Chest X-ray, PA view. Patient: 42 years old, sex F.
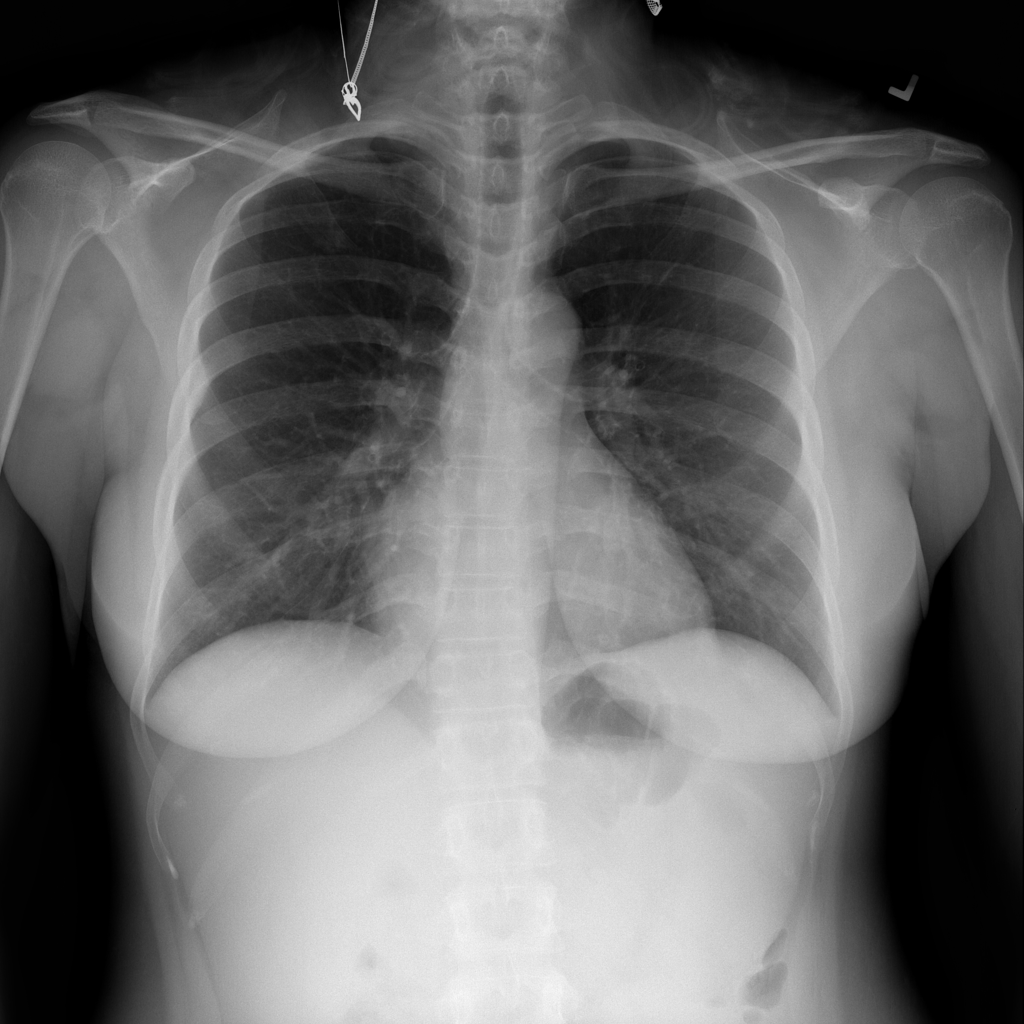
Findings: Infiltration